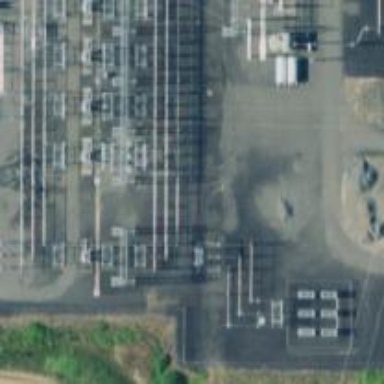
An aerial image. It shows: Outdoor power switch.